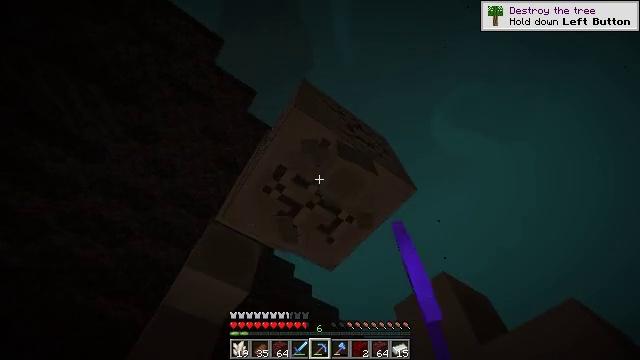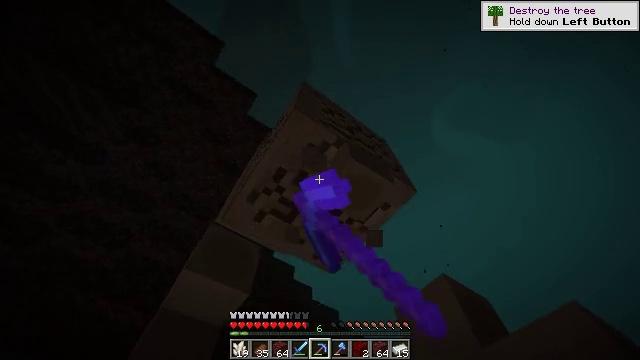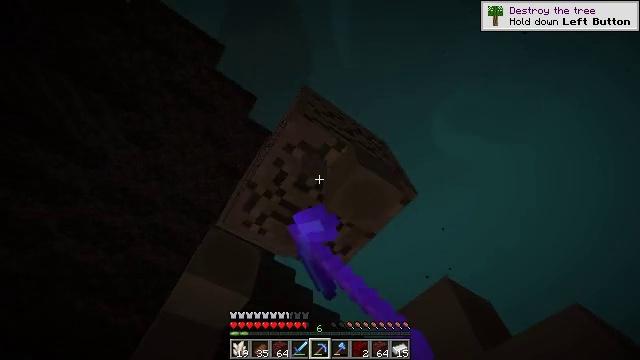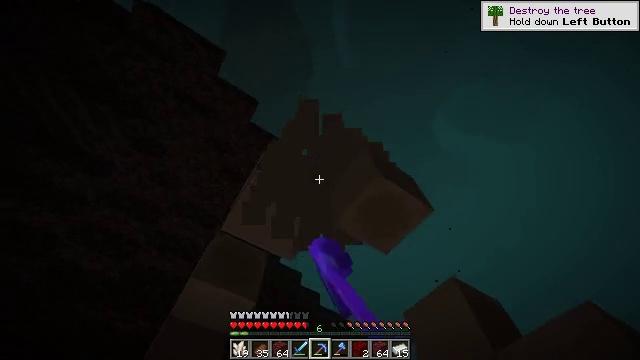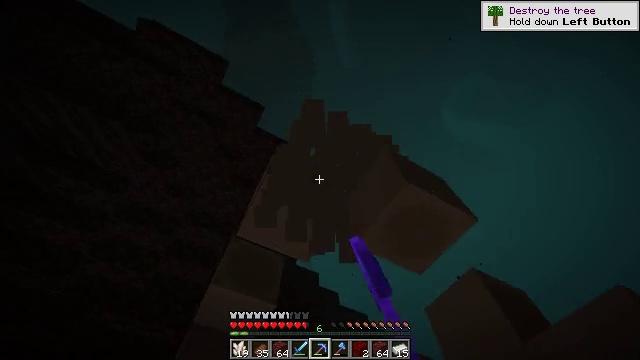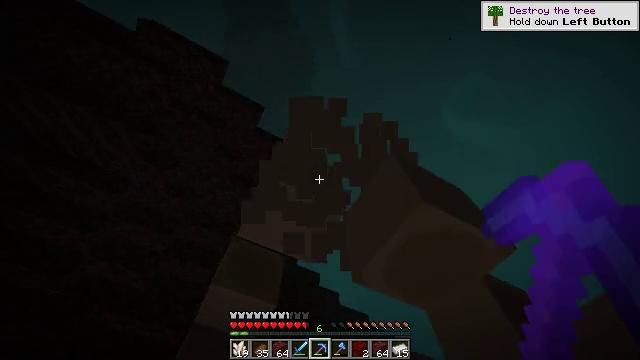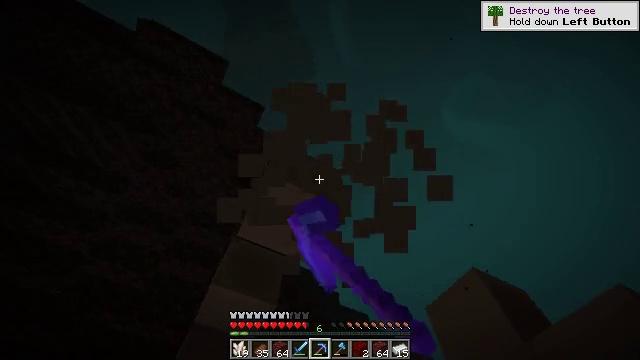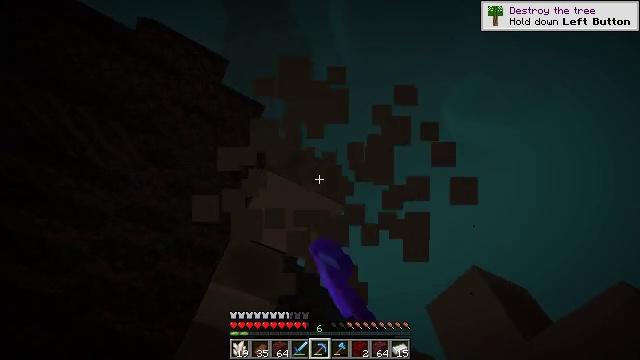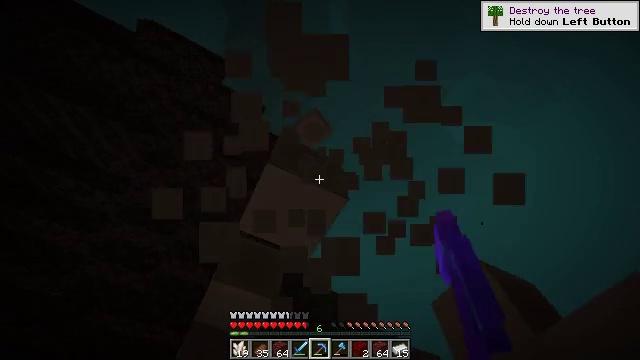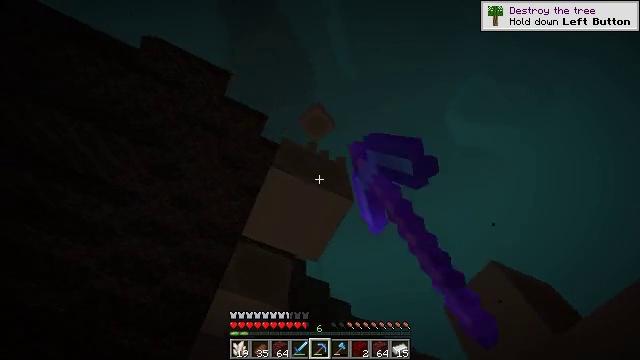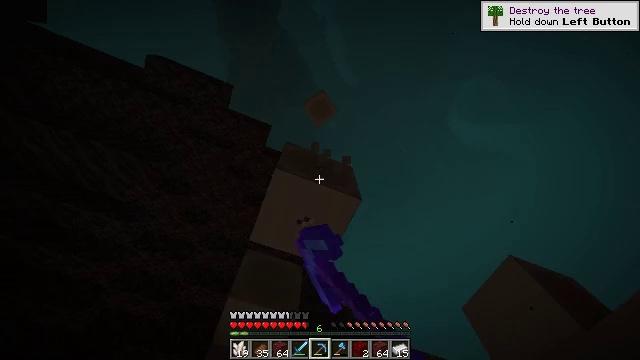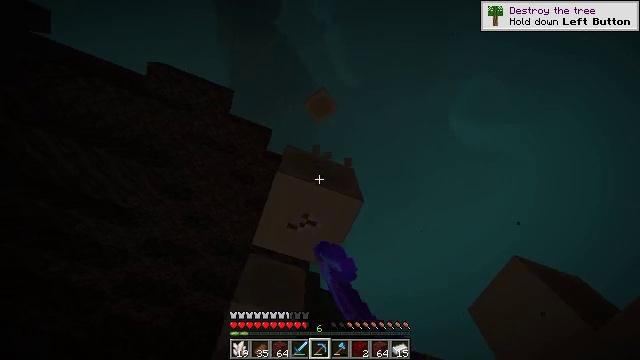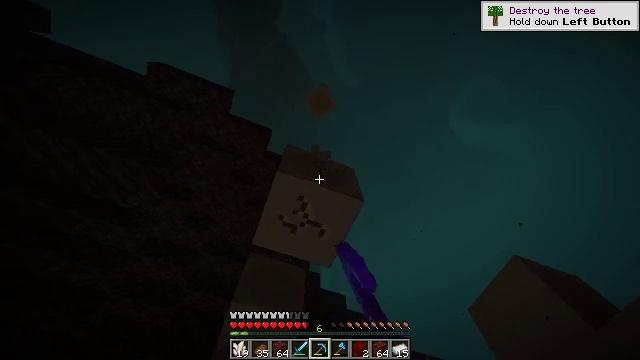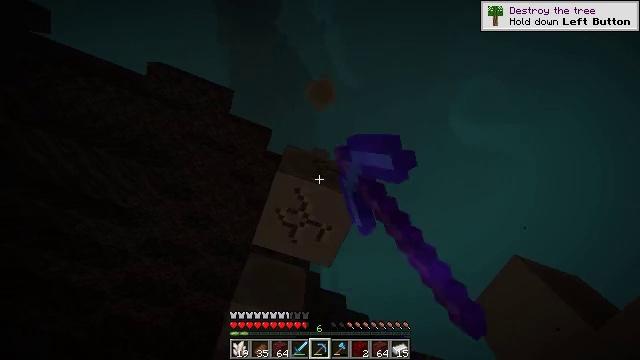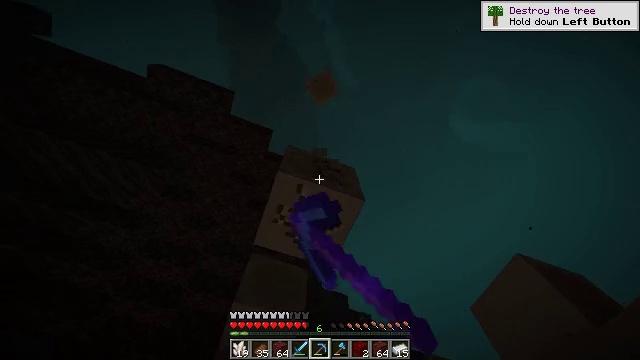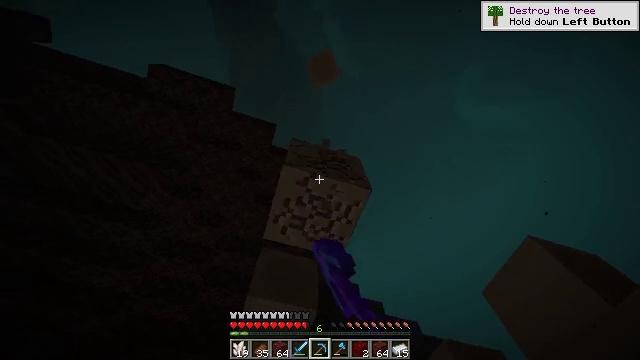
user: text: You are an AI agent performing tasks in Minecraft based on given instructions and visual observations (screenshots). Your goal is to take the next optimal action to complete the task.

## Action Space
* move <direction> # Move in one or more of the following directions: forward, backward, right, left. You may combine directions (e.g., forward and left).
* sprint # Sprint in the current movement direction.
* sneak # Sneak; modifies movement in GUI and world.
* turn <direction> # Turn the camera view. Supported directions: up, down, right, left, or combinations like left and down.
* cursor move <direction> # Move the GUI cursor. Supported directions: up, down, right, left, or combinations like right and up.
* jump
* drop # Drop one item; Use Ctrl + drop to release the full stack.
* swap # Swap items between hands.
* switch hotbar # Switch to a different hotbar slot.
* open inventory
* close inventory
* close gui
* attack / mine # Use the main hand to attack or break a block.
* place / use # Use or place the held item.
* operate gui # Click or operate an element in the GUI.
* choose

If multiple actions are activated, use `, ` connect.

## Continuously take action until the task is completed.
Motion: motion action
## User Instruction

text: Use a pickaxe to mine the bone block.
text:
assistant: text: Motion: attack / mine
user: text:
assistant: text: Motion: attack / mine
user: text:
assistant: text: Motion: turn left, attack / mine
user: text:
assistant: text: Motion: turn left, attack / mine
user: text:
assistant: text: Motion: attack / mine
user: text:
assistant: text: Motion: attack / mine
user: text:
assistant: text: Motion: move forward, attack / mine
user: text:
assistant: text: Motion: move forward, attack / mine
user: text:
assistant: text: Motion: move forward, turn left and up, attack / mine
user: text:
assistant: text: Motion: turn left and up, attack / mine
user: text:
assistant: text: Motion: turn left, attack / mine
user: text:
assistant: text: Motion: attack / mine
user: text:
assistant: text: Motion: attack / mine
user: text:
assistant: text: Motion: attack / mine
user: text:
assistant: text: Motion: turn left and down, attack / mine
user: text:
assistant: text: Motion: attack / mine
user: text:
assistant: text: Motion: attack / mine
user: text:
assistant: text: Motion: attack / mine
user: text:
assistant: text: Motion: attack / mine
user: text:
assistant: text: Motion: turn left, attack / mine
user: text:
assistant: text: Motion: turn left and down, attack / mine
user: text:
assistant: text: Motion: move forward, turn left and down, attack / mine
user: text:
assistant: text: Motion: move forward, turn left and down, attack / mine
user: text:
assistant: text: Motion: move forward, turn left and down, attack / mine
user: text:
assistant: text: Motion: turn left and down, attack / mine
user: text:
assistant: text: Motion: turn down, attack / mine
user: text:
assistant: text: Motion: attack / mine
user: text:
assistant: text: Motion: attack / mine
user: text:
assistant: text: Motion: attack / mine
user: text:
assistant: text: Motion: attack / mine